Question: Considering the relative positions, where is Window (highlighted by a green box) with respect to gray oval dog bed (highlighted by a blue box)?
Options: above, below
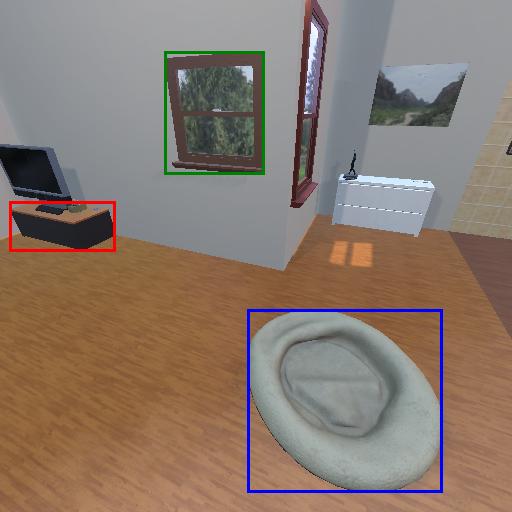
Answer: above